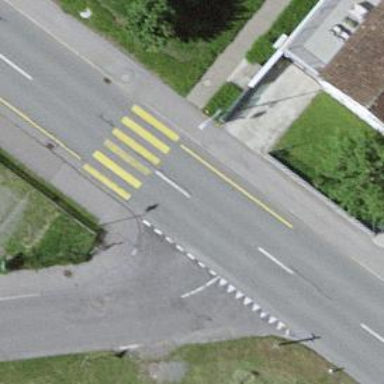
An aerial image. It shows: Marked zebra crossing on the road.